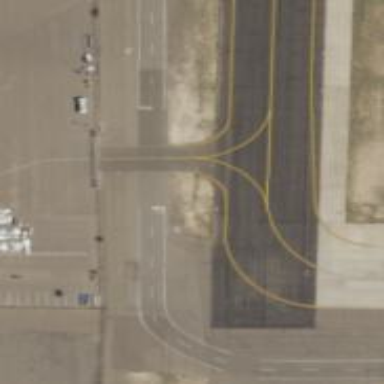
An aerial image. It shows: View of taxiway at the airport.